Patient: sex F, age 47
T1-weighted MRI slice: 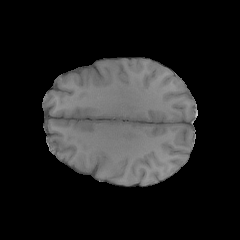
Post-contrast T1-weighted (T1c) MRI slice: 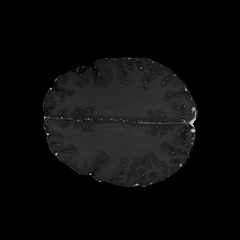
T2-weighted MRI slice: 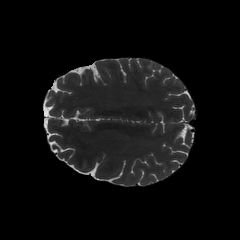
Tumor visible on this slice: no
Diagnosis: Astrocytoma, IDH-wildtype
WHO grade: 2